Interaction volume radius: 5 \u00c5
Interaction volume height: 15 \u00c5
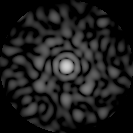
Disorder parameter: 0.8899